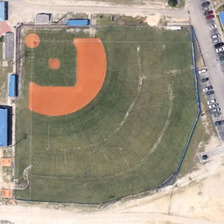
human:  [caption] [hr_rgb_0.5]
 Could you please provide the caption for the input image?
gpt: a baseball field is near some cars .

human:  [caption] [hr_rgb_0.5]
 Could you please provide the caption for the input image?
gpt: a baseball field is near some cars .

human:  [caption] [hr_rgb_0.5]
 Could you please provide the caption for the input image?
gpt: a baseball field is near some cars .

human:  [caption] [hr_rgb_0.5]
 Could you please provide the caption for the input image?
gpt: a baseball field is near some cars .

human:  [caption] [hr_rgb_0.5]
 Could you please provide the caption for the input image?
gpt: a baseball field is near some cars .